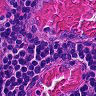
Metastatic tissue present: no